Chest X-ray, PA view. Patient: 72 years old, sex M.
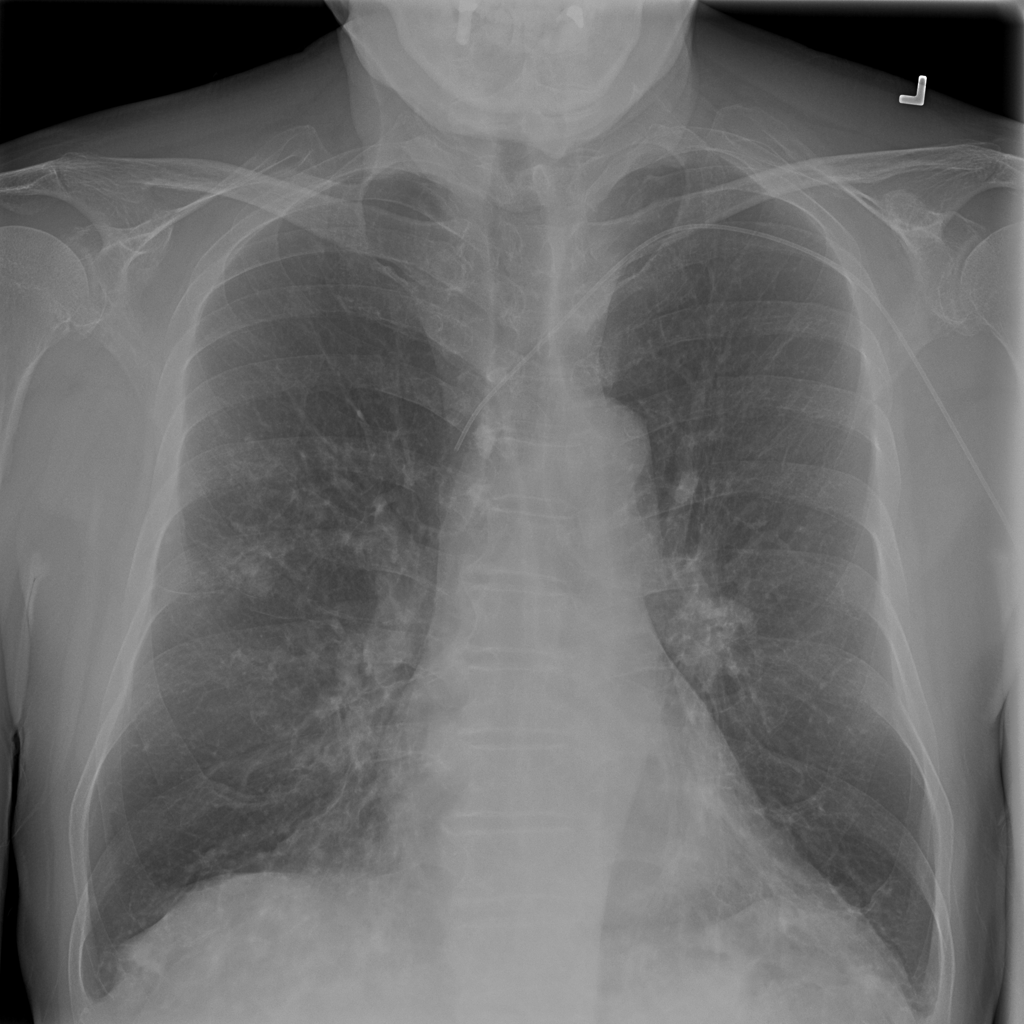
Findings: Nodule